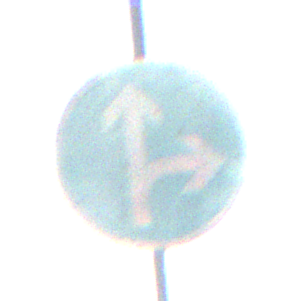
Verkehrszeichen: VorgeschriebeneFahrtrichtungGeradeausOderRechts
Umgebung: Outdoor, Nature
Tageszeit: SunriseSunset
Wetter: PartlyCloudy
Licht: Natural
Jahreszeit: NotSpecified
Kontrast: HighContrast